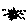
Label: sun